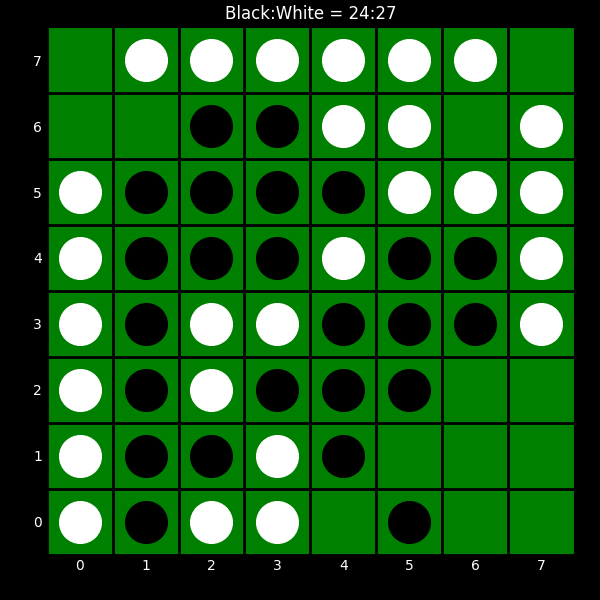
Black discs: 24
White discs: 27